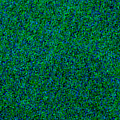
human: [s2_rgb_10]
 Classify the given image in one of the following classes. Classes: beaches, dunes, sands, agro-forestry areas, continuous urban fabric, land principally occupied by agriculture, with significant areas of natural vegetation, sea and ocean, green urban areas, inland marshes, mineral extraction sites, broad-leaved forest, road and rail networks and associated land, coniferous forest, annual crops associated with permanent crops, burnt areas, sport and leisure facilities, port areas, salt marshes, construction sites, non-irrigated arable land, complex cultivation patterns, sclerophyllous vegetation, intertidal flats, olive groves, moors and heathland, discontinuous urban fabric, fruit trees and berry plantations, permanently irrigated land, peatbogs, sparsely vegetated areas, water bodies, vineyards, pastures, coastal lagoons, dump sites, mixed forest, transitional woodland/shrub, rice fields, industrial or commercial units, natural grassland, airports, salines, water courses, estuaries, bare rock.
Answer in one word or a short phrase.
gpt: sea and ocean